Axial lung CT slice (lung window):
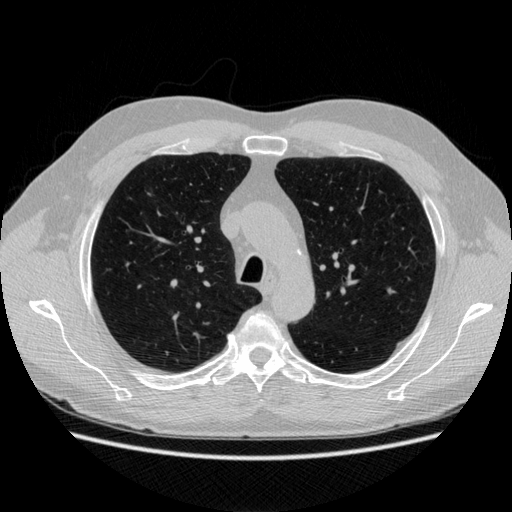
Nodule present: no